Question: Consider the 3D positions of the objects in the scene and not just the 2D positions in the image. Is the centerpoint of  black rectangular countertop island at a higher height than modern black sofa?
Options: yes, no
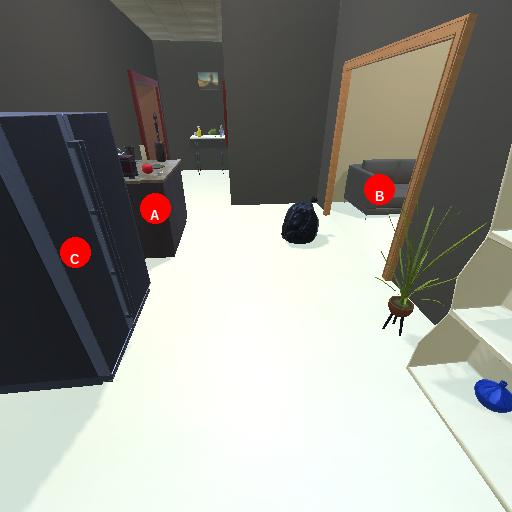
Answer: yes